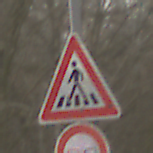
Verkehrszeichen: FussgaengerueberwegRechts
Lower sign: Ueberholverbot
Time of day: MorningAfternoon
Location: Outdoor (Nature)
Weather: PartlyCloudy
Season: Winter
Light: Natural